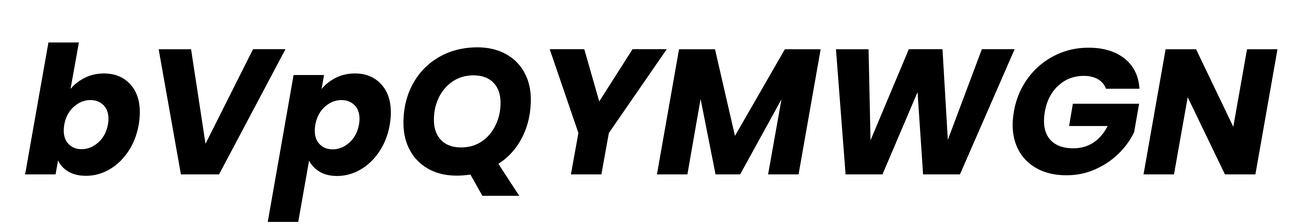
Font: Poppins-BoldItalic